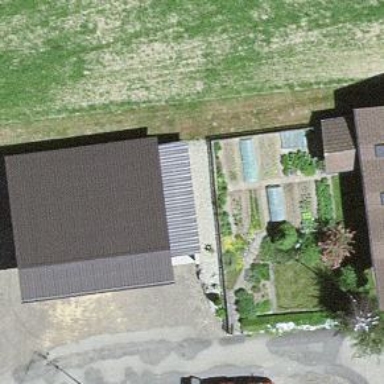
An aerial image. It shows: View of roof of building.